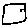
Label: square